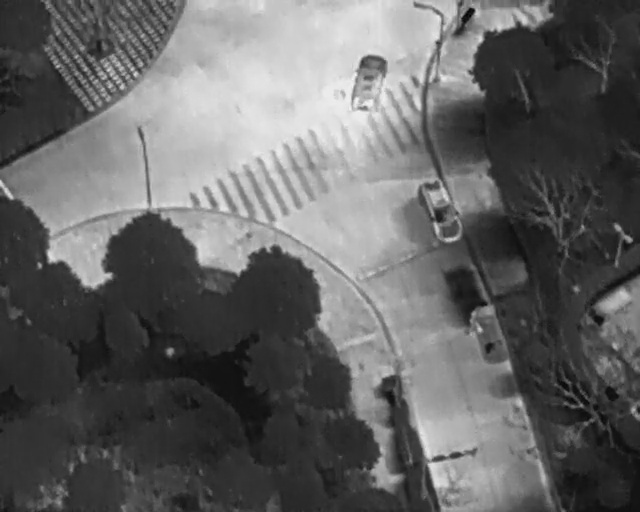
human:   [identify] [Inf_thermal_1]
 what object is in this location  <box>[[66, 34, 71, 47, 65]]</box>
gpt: <ref>1 medium car at the center</ref>

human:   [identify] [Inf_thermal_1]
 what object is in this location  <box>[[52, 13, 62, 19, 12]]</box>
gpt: <ref>1 medium car at the top</ref>